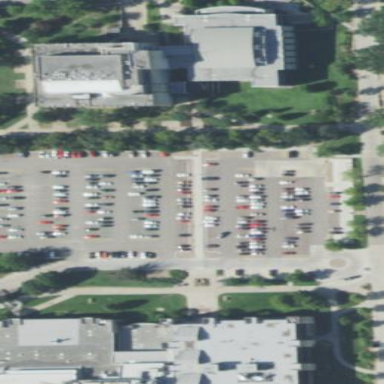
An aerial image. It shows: Parking area with surface.